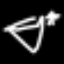
Label: diamond